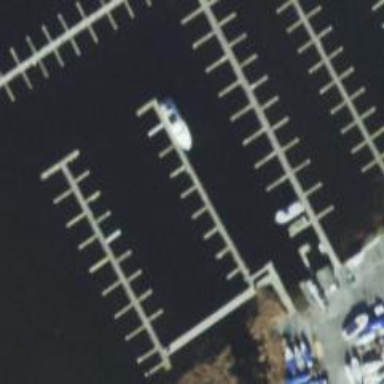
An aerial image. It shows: Man-made pier.